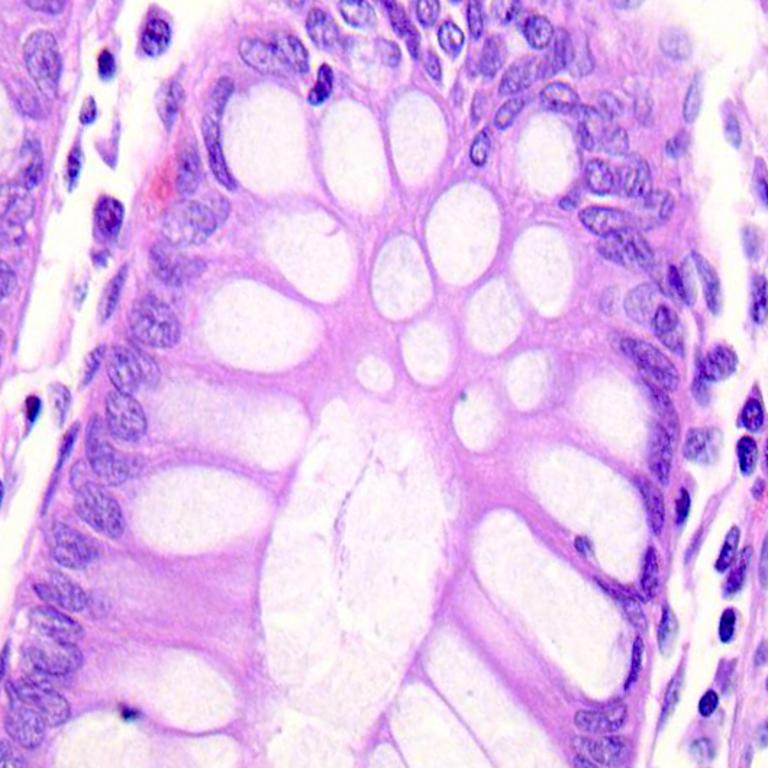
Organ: colon
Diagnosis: benign